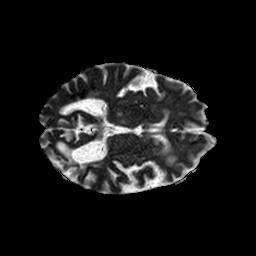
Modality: ADC
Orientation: axial
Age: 74
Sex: female
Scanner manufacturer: philips
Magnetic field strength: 1.5 T
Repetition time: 3.479 s
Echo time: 0.07039 s